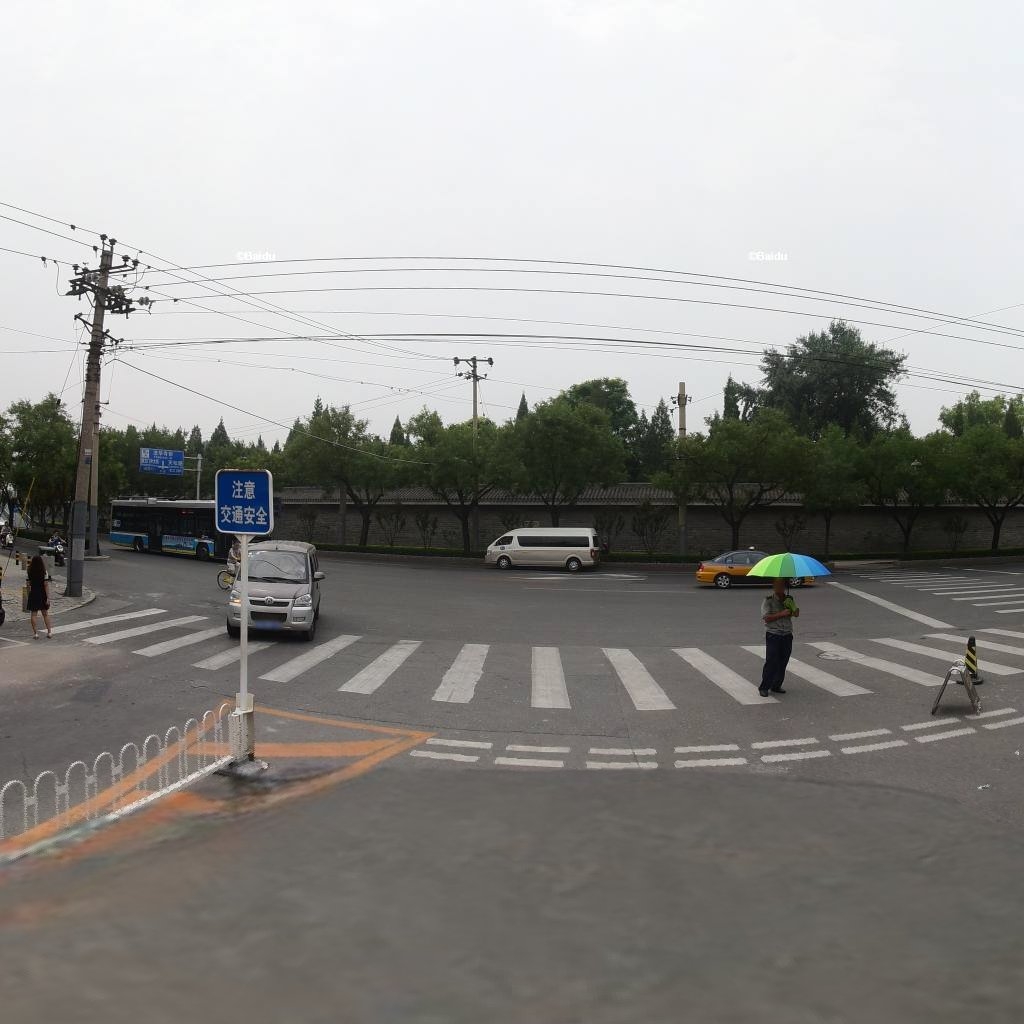
Region: Dongcheng
Road damage annotations: manhole cover, manhole cover, transverse crack, longitudinal crack